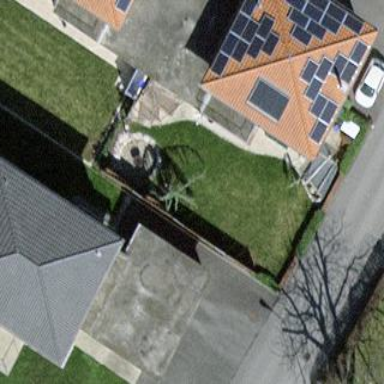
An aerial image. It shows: Garage building.